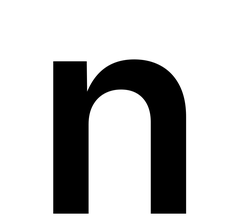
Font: Inter_SemiBold